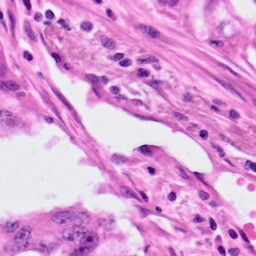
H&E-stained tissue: Lung